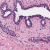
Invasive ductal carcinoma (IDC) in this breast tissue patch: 1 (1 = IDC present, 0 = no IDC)